Interaction volume radius: 5 \u00c5
Interaction volume height: 15 \u00c5
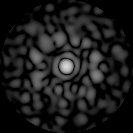
Disorder parameter: 0.8257